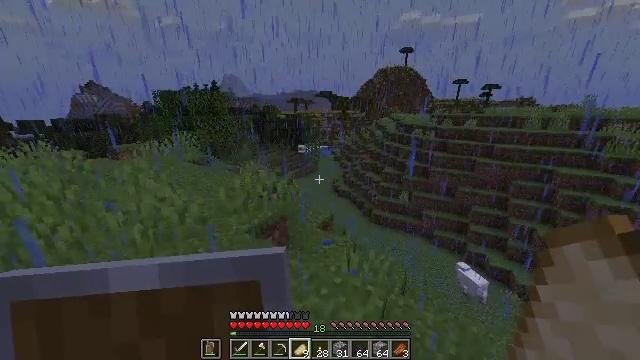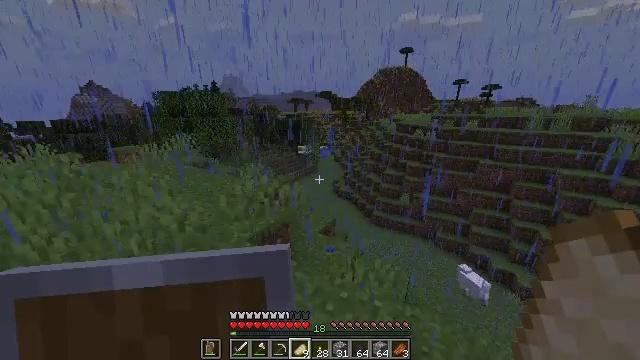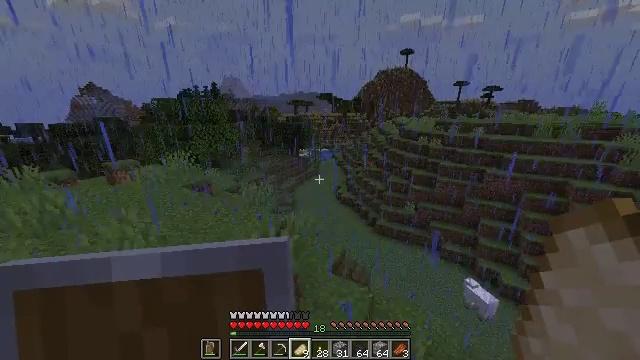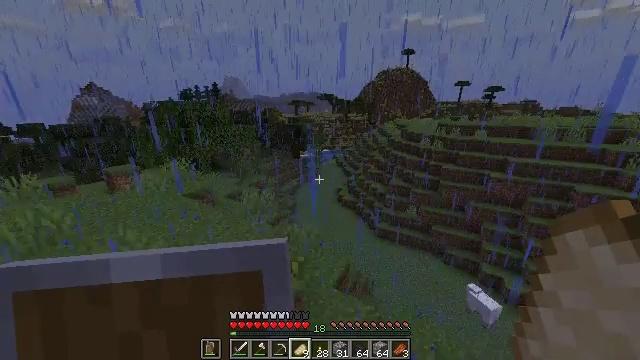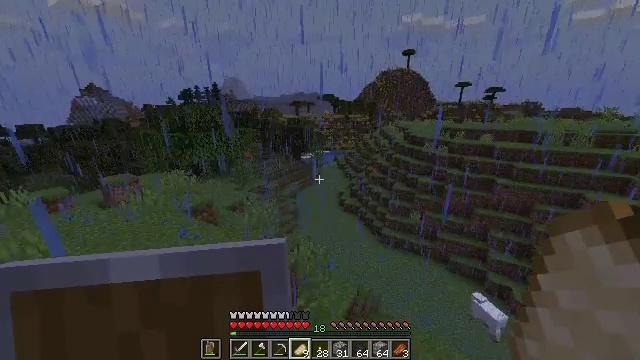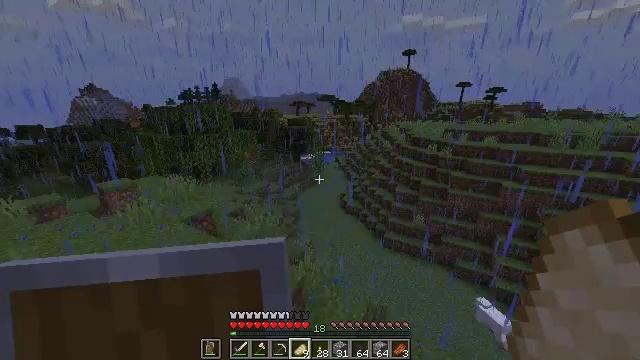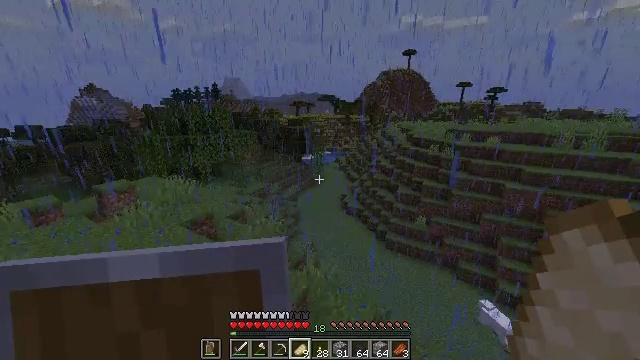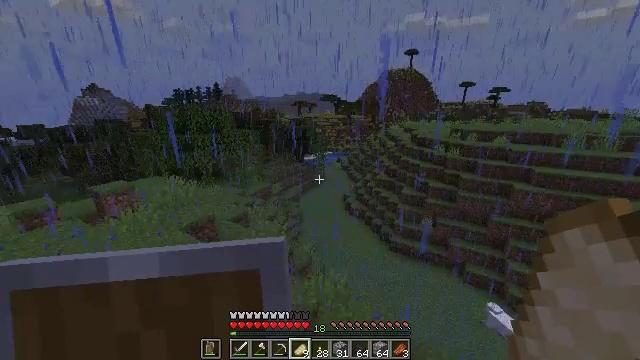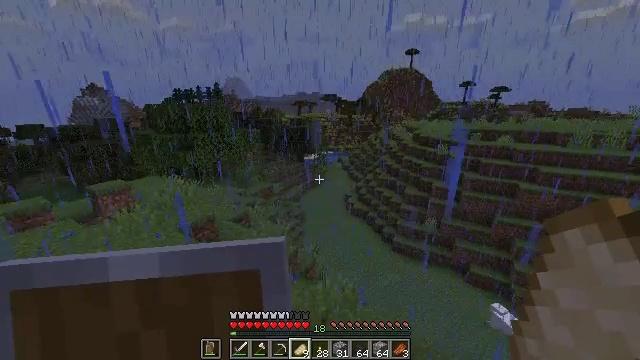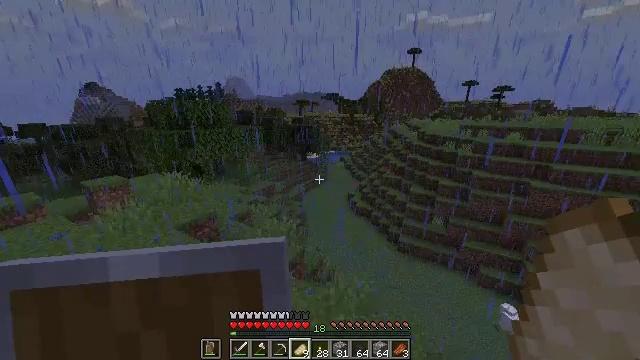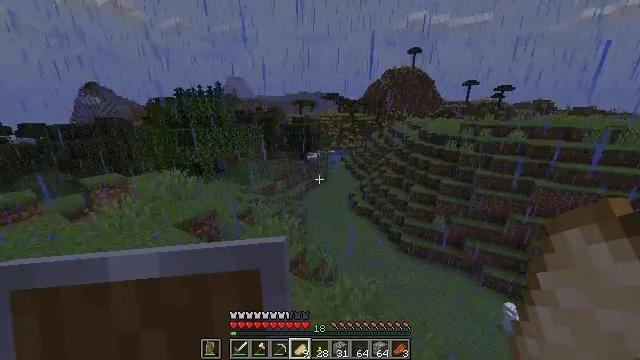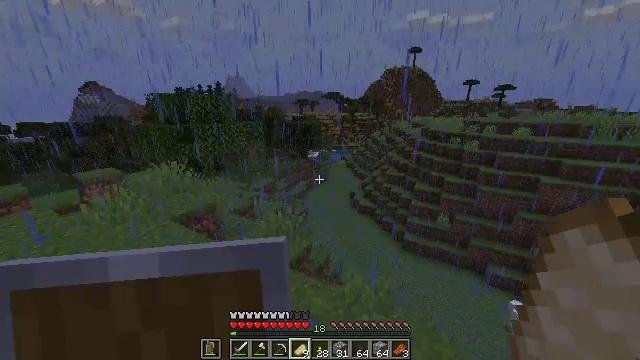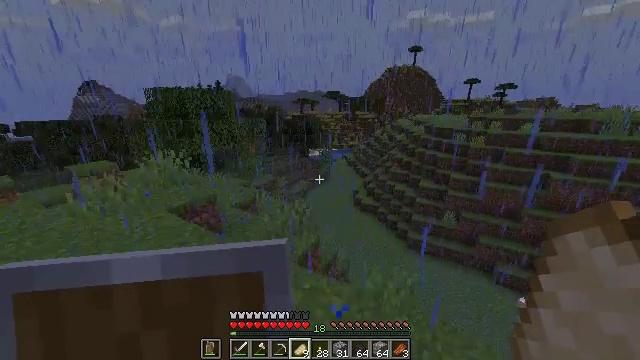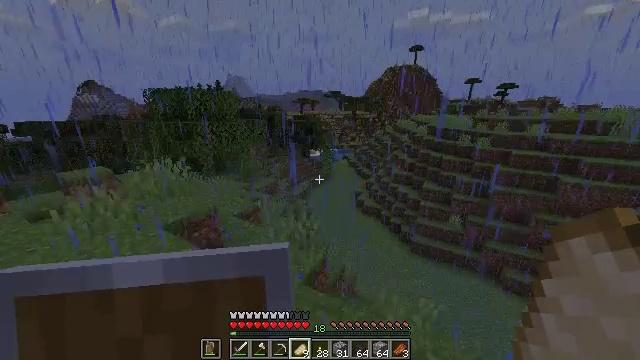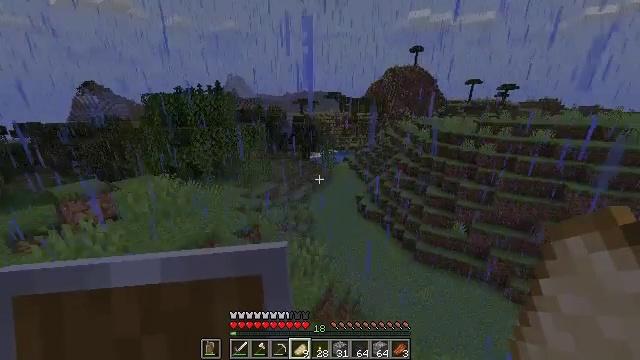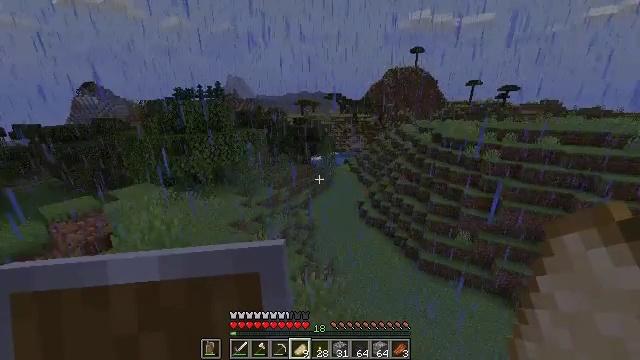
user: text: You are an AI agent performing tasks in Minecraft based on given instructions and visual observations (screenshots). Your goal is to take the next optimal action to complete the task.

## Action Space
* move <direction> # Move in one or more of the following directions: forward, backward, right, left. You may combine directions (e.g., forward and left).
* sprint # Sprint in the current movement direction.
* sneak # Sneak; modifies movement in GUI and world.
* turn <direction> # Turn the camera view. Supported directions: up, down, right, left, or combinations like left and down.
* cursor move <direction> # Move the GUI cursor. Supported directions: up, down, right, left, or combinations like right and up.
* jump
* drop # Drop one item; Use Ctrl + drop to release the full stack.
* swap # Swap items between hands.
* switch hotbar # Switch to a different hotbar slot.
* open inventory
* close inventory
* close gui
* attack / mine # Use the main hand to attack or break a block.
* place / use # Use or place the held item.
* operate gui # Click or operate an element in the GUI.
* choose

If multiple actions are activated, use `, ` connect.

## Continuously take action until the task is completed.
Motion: motion action
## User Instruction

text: Remove an apple from the inventory.
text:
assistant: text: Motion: move forward and move left, jump
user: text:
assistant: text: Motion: move forward and move left, jump
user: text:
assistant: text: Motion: move forward and move left, jump
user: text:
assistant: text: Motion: move forward and move left, jump
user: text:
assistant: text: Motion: move forward and move left, jump
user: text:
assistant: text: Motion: move forward and move left, jump
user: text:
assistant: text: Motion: move forward and move left, jump
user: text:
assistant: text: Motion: move forward and move left, jump
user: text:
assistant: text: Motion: move forward and move left, jump
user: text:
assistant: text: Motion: move forward and move left, jump
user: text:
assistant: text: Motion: move forward and move left, jump
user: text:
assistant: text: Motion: move forward and move left, jump
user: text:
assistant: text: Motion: move forward, jump
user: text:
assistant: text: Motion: move forward, jump
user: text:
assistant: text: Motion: move forward, jump
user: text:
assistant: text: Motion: move forward, jump
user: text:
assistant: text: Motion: move forward, jump
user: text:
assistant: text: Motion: move forward and move left, jump
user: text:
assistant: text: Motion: move forward and move left, jump
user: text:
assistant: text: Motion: move forward and move left
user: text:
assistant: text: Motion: move forward and move left
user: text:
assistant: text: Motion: move forward and move left
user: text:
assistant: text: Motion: move forward and move left
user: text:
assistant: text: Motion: move forward and move left
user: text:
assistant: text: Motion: move forward and move left
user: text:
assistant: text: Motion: move forward
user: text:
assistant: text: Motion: move forward
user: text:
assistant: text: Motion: move forward, turn right
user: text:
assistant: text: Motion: move forward, turn right and down
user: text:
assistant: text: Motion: move forward, sprint, turn right